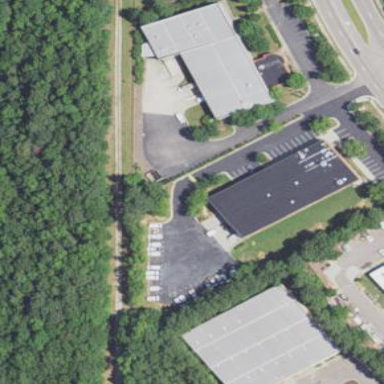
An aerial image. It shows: Commercial building.